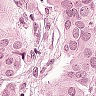
Metastatic tissue present: yes